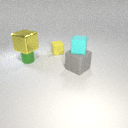
large gray rubber cube in front of small green metal cylinder